Interaction volume radius: 5 \u00c5
Interaction volume height: 15 \u00c5
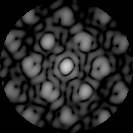
Disorder parameter: 0.3477